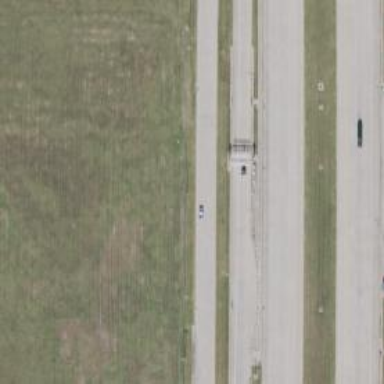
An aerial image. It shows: Toll gantry on the road.